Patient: sex F, age 70
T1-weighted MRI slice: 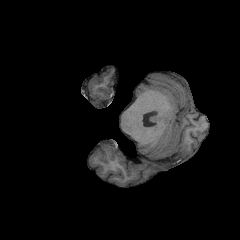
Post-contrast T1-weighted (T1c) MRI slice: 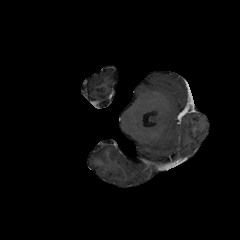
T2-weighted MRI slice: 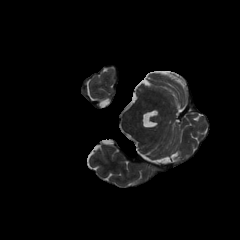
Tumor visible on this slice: no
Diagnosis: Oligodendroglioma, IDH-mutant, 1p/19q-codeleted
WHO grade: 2